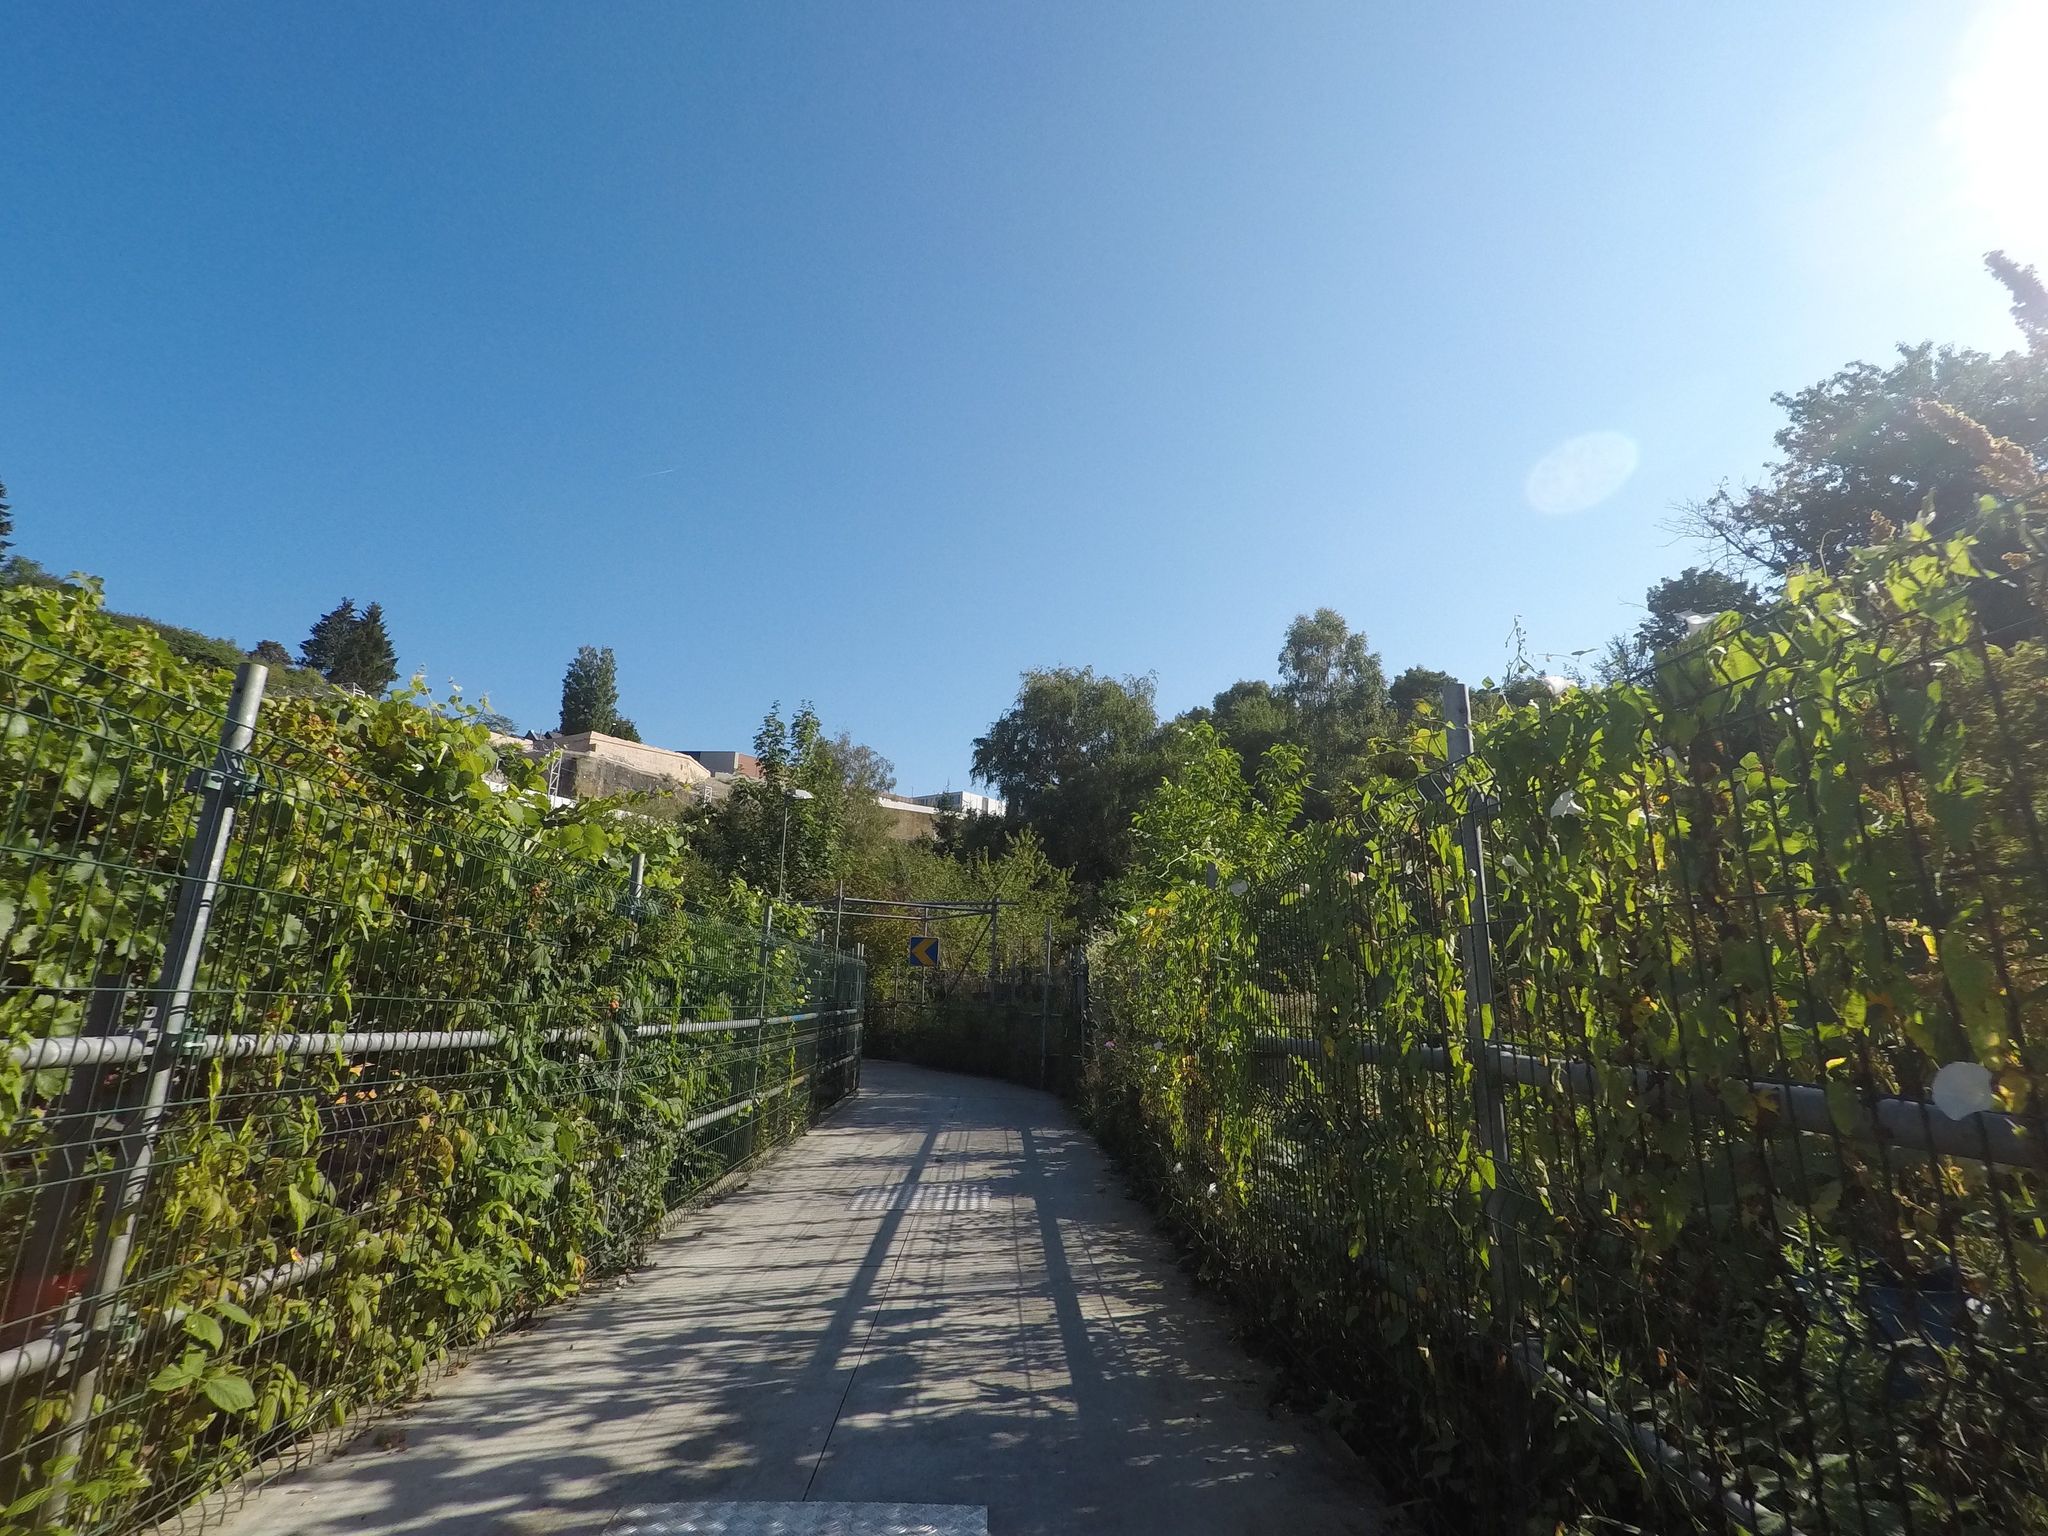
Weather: clear
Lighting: day
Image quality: good
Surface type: walking surface
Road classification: steps, footway, residential
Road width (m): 2.5
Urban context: urban centre
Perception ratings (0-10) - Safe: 2.11, Lively: 1.7, Beautiful: 9.36, Boring: 6.27, Depressing: 2.71, Wealthy: 3.63